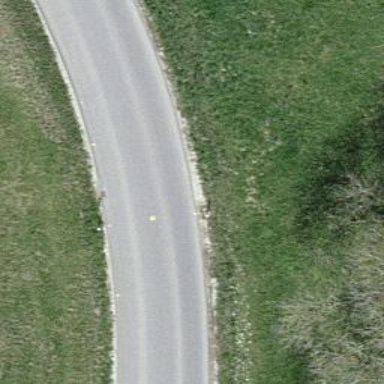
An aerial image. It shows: Tertiary road.